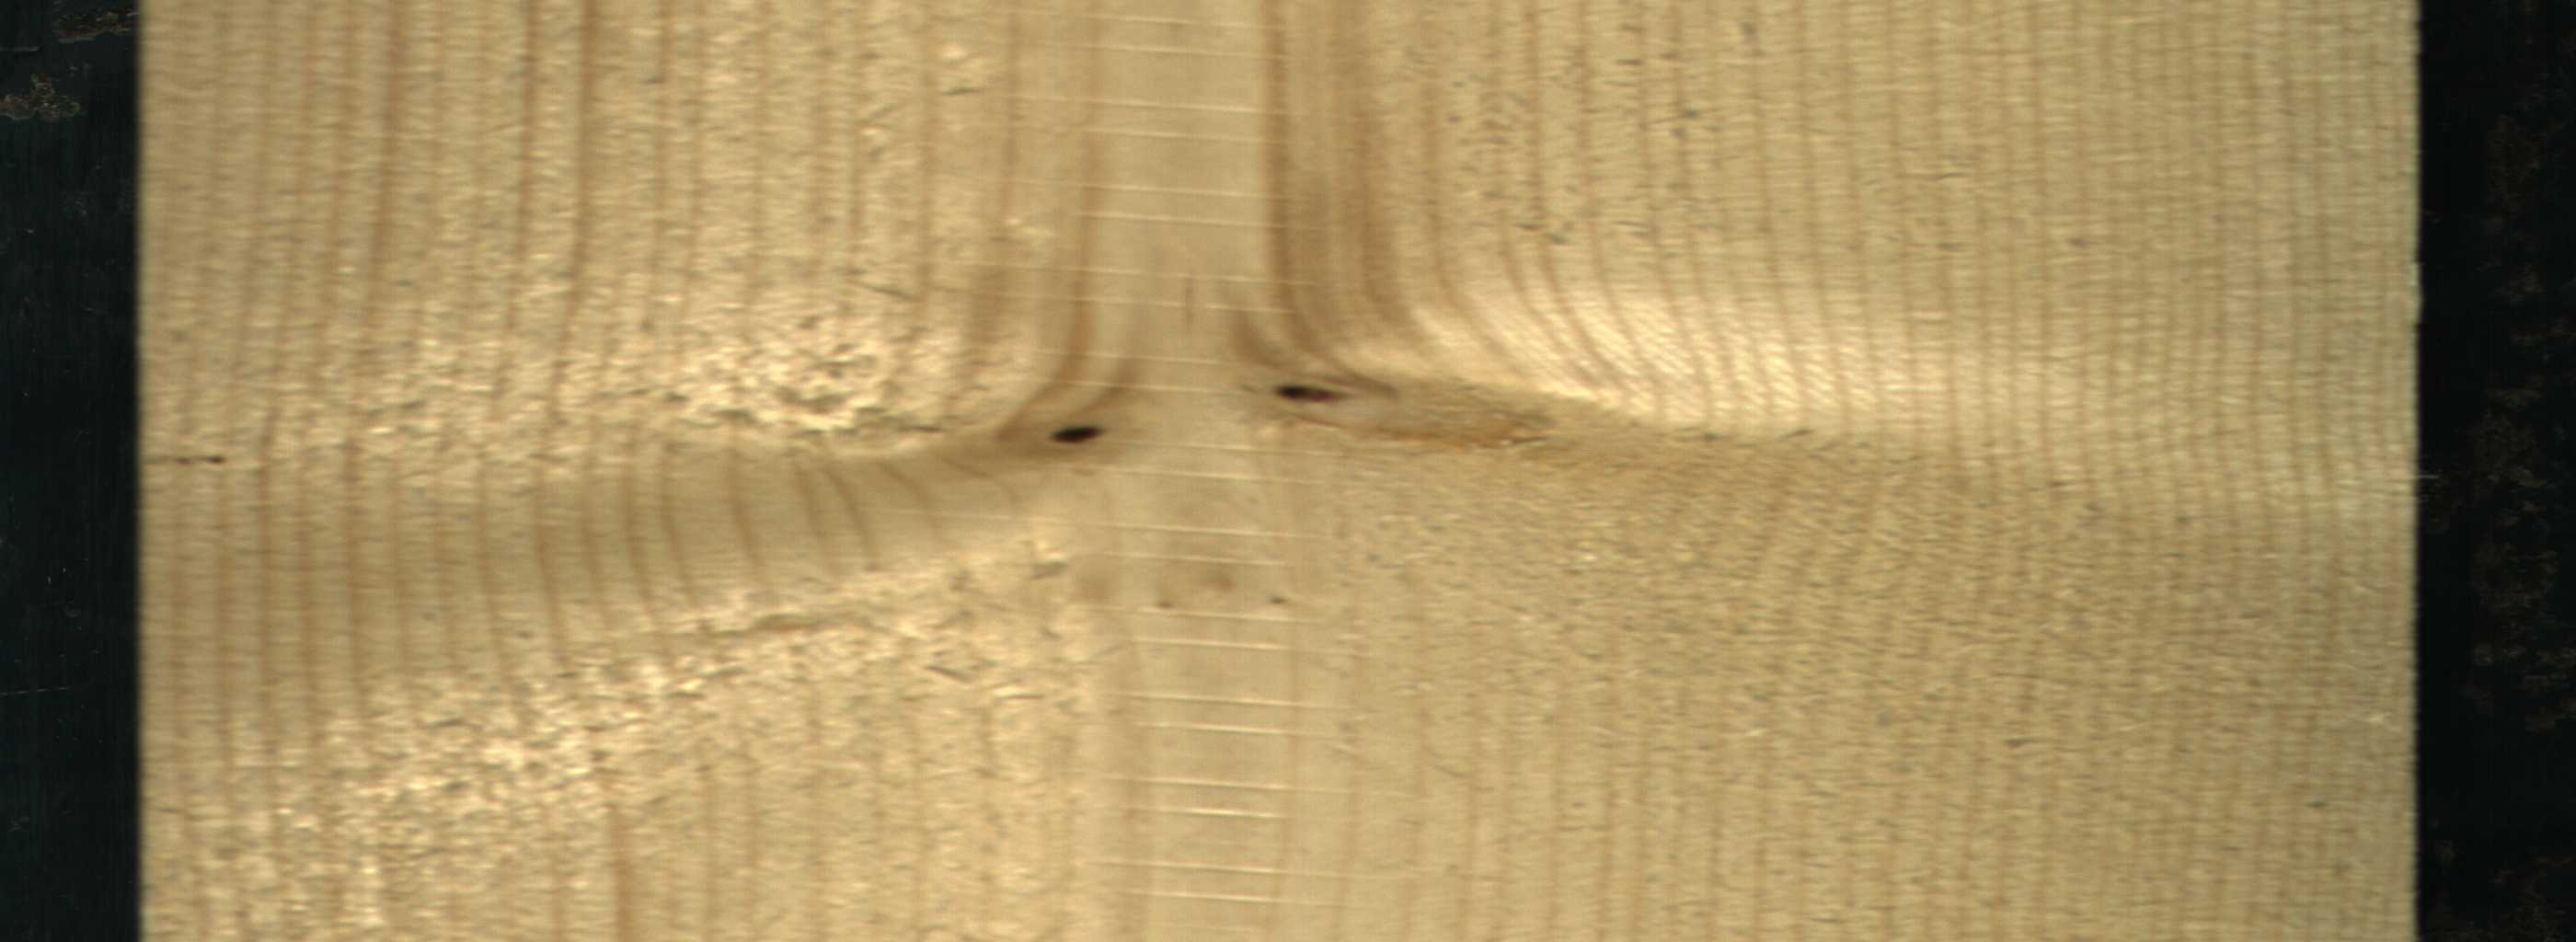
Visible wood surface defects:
Dead_Knot
Dead_Knot